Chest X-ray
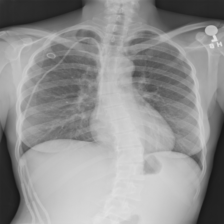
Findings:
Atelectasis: negative
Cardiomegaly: negative
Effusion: negative
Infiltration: negative
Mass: negative
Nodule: negative
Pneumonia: negative
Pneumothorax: negative
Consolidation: negative
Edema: negative
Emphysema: negative
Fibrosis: negative
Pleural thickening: negative
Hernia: negative